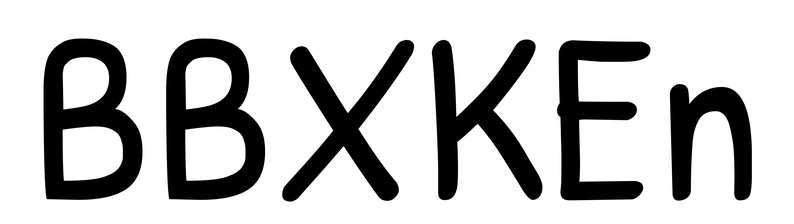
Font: PatrickHand-Regular